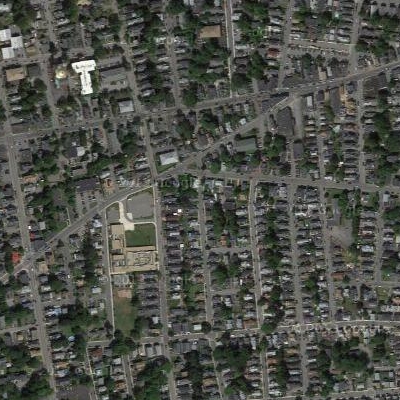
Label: Resident